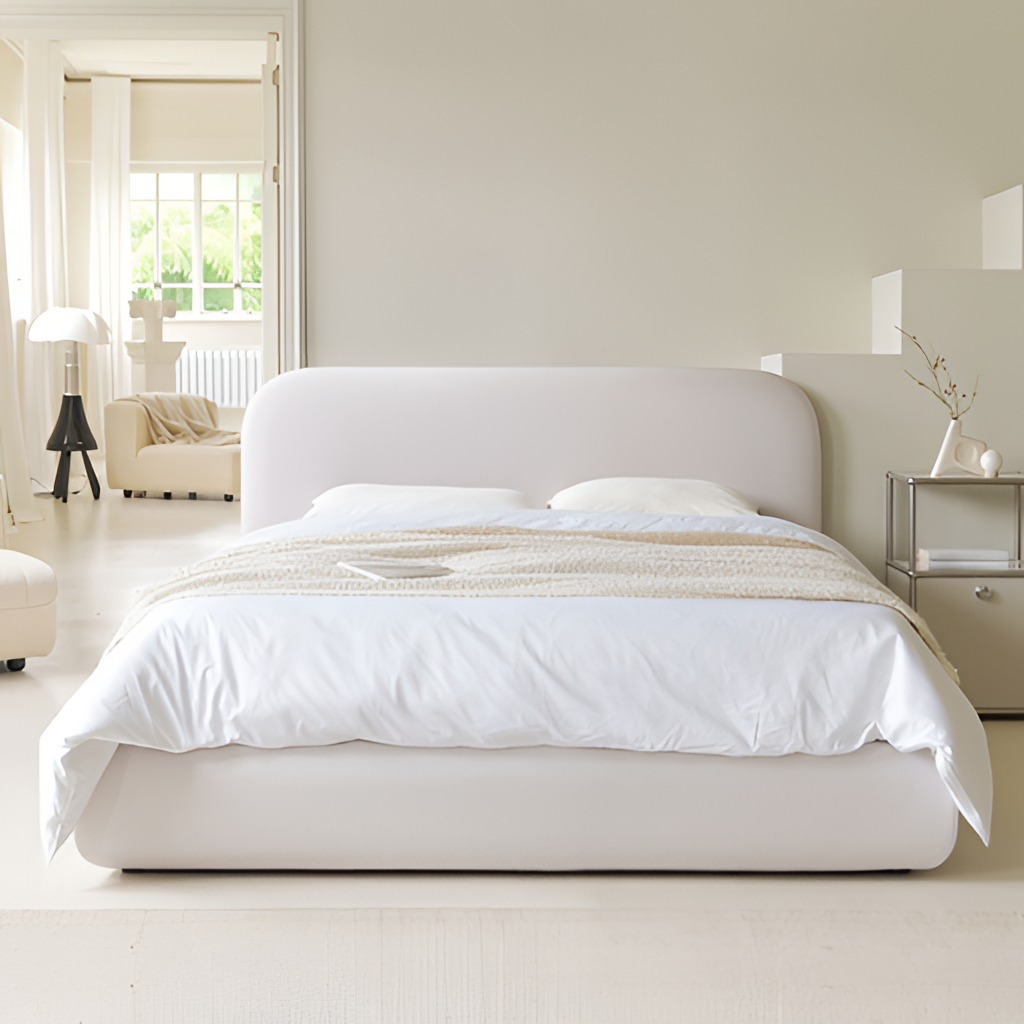
fabric bed, bedroom, beige paint wallpaper, with solid pattern, modern, beige wood flooring, with plank pattern